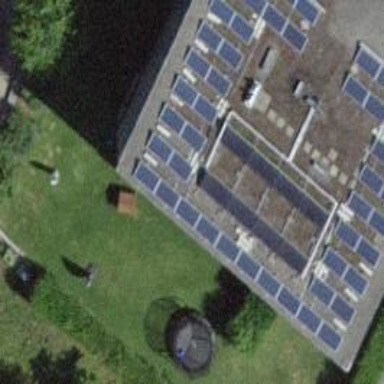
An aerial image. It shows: Solar power generator using photovoltaic panels.